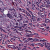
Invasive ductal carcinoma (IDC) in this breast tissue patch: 1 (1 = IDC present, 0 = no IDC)